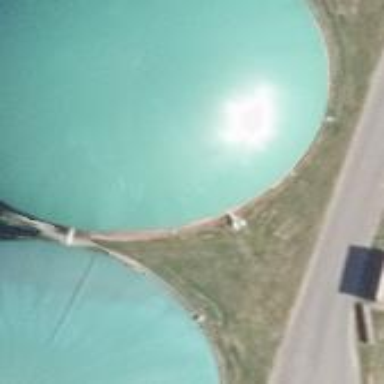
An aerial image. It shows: Storage tank with man-made structure.